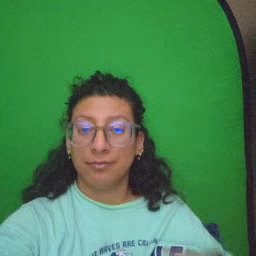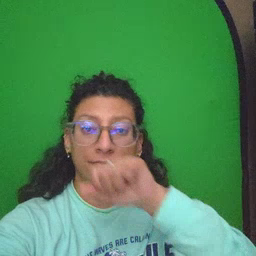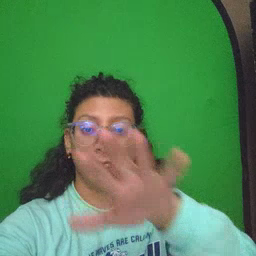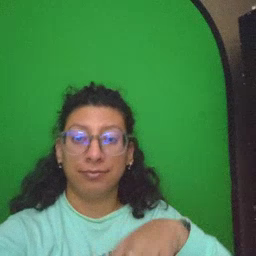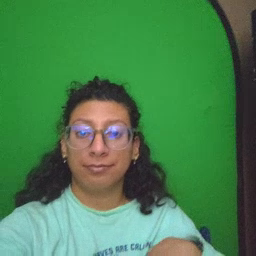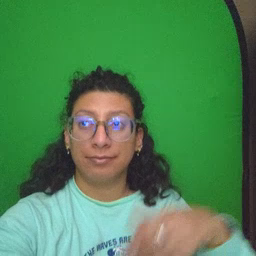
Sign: blow